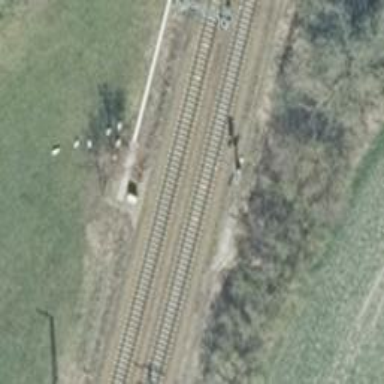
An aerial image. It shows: Railway signal with block marker train protection type.